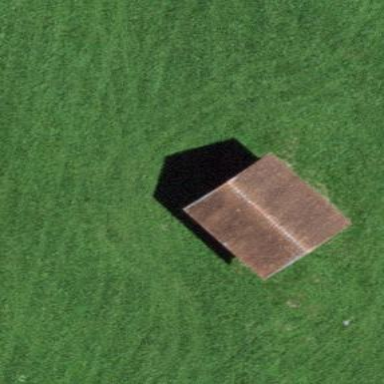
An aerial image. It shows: Shed.